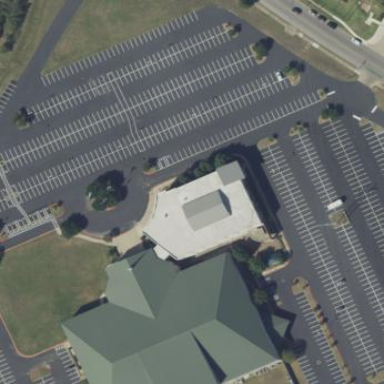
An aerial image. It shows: Beautiful church building.